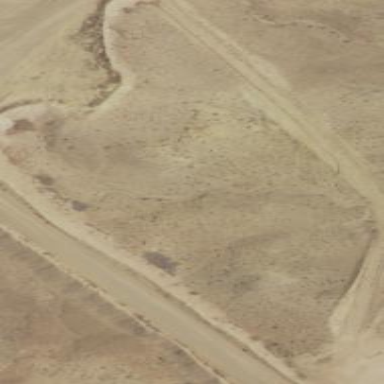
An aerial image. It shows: Natural area covered with sand.